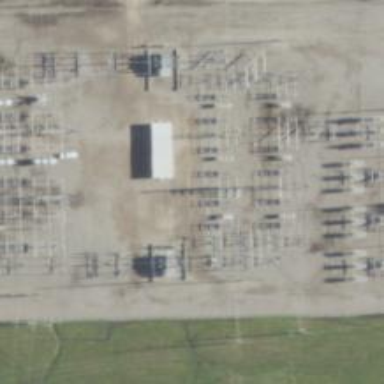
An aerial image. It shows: Switch for power supply.